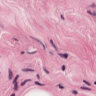
Metastatic tissue present: no